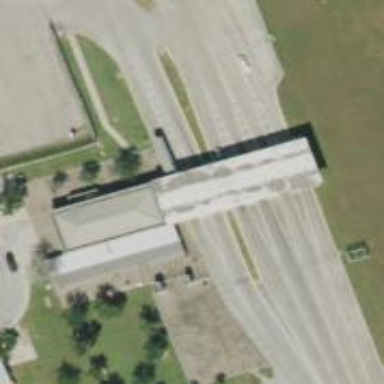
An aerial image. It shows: Border control barrier.